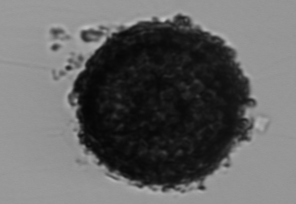
Label: Thalassiosira_TAG_external_detritus